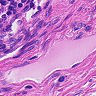
Metastatic tissue present: no